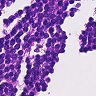
Metastatic tissue present: no